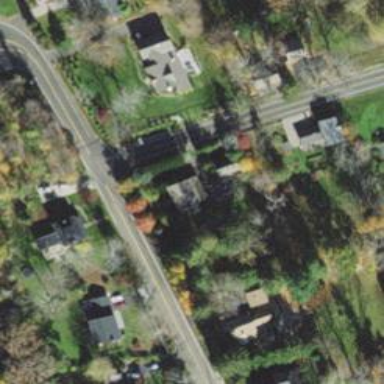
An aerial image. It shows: Neighbourhood with historic district.